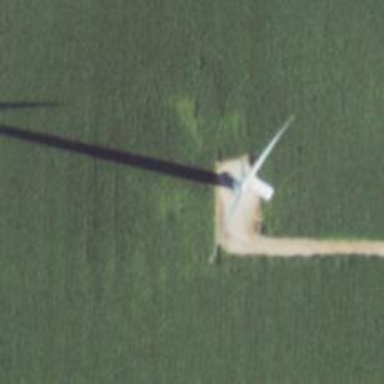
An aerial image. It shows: Wind generator in the form of horizontal axis wind turbine.